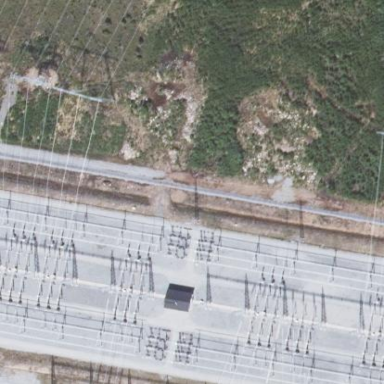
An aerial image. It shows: Switchgear related to power.